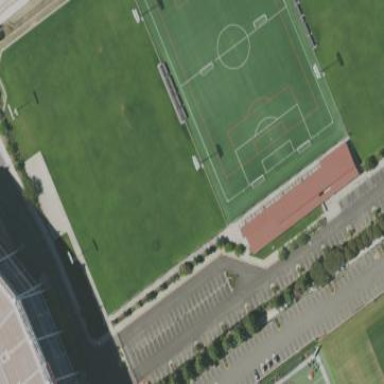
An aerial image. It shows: Soccer pitch for leisureland activities.